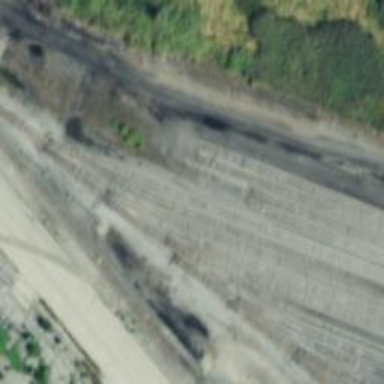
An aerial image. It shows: Abandoned railway yard is depicted.